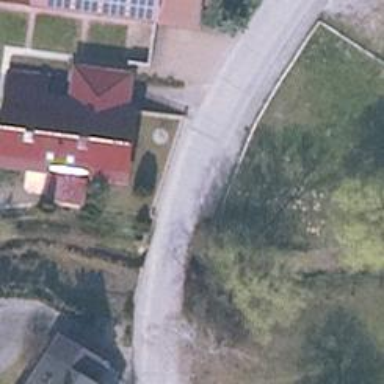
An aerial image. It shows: Residential road with concrete bridge. There is separate sidewalk.